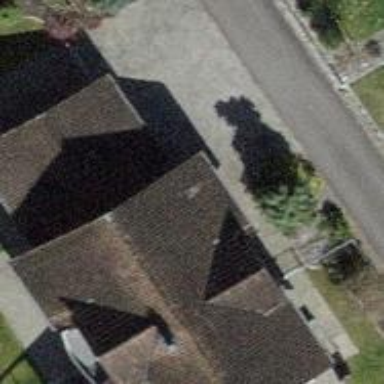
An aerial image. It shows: Building with tile roof.